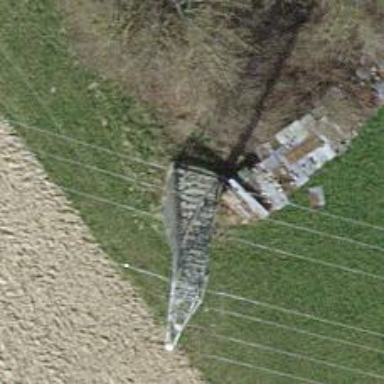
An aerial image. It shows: Power tower.